Interaction volume radius: 5 \u00c5
Interaction volume height: 50 \u00c5
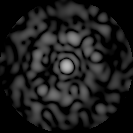
Disorder parameter: 0.8487